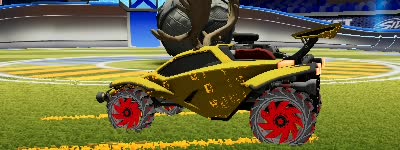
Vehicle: octane